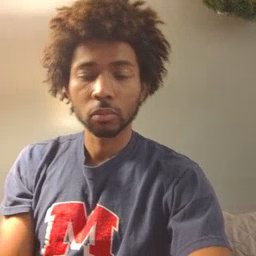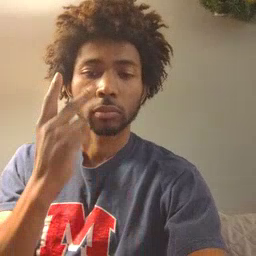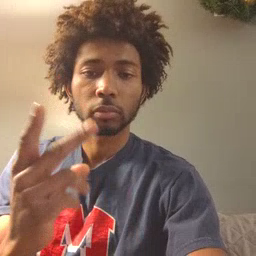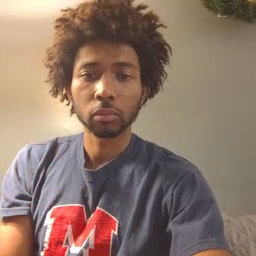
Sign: see